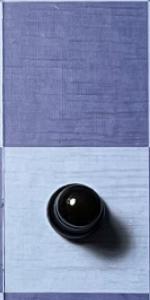
Label: Pawn_Black